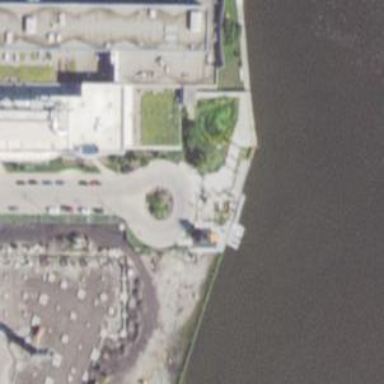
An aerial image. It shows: Slipway on leisure land.